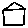
Label: house